Interaction volume radius: 5 \u00c5
Interaction volume height: 25 \u00c5
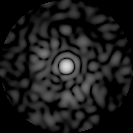
Disorder parameter: 0.8414